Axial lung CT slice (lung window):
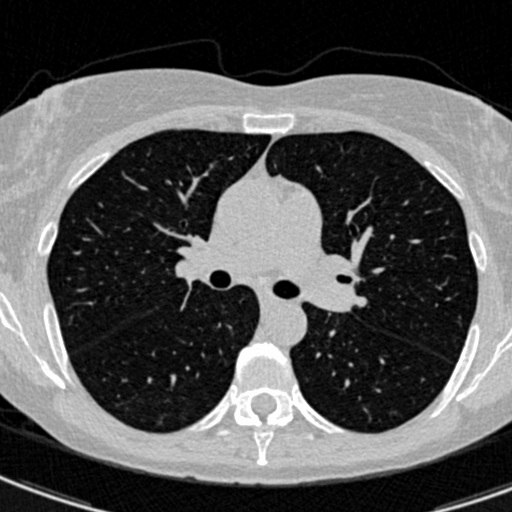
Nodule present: no